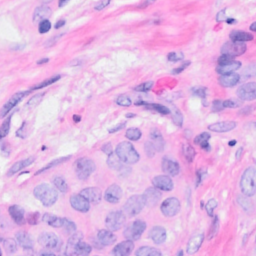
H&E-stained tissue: Breast